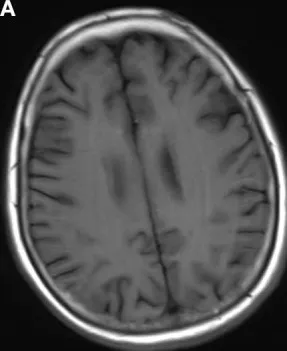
No abnormalities are detectable on the T1-weighted.
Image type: radiology (mri)